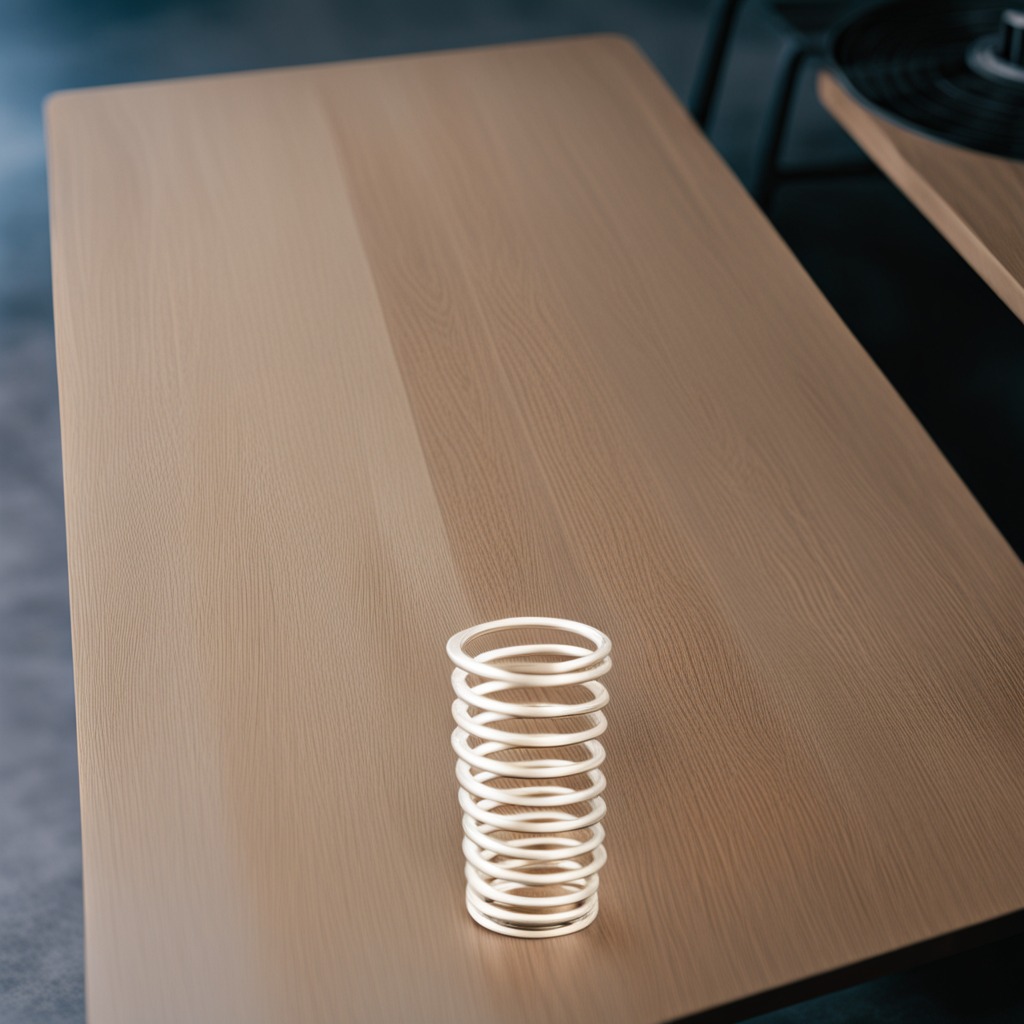
A coiled metal spring is lying on the old table in a small garage at twilight.